八年级 · 组合几何学
已知: 如图, $A B=A C, A D=A E, B D$ 和 $C E$ 相交于点 $F$.

求证 : (1) $\angle B=\angle C ; \quad$ (2) $B F=C F$.
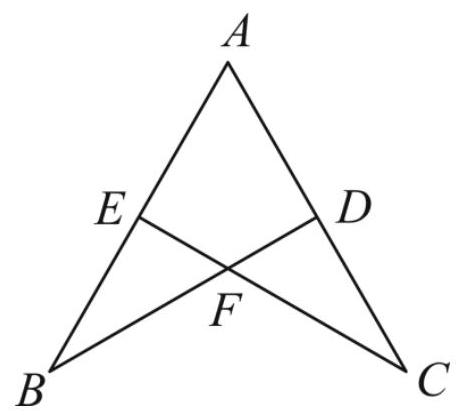
答案: 证明: (1) $\because A B=A C, \angle A=\angle A, A D=A E$,

$\therefore \triangle A B D \cong \triangle A C E(\mathrm{SAS})$

$\therefore \angle B=\angle C ;$

(2) $\because A B=A C, A D=A E$,

$\therefore A B-A E=A C-A D ，$ 即 $B E=C D ，$

又 $\because \angle B=\angle C, \angle B F E=\angle C F D$,

$\therefore \triangle B E F \cong \triangle C D F(\mathrm{AAS})$,

$\therefore B F=C F$.